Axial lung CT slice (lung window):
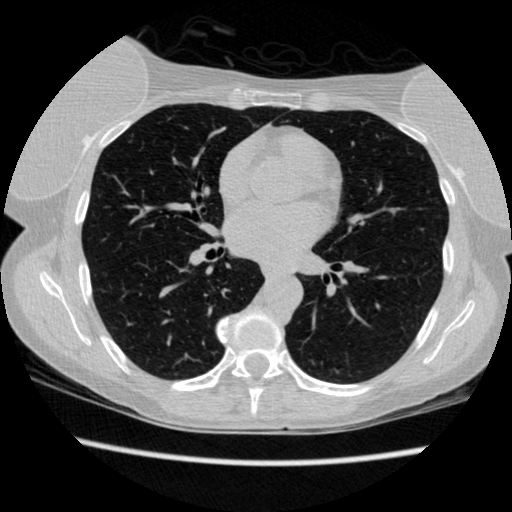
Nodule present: no